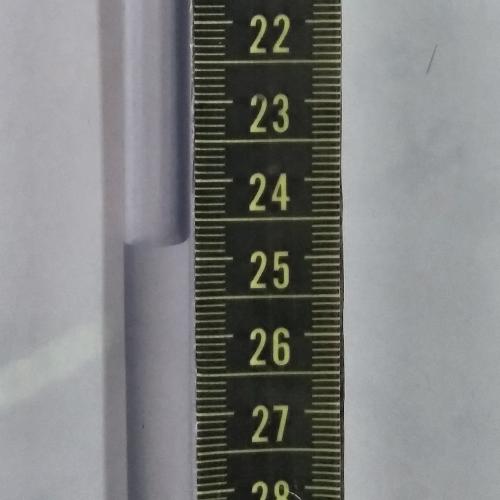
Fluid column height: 24.8 cm